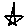
Label: star